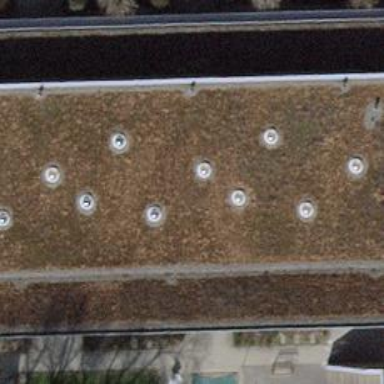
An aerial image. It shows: Kindergarten building.